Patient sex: M
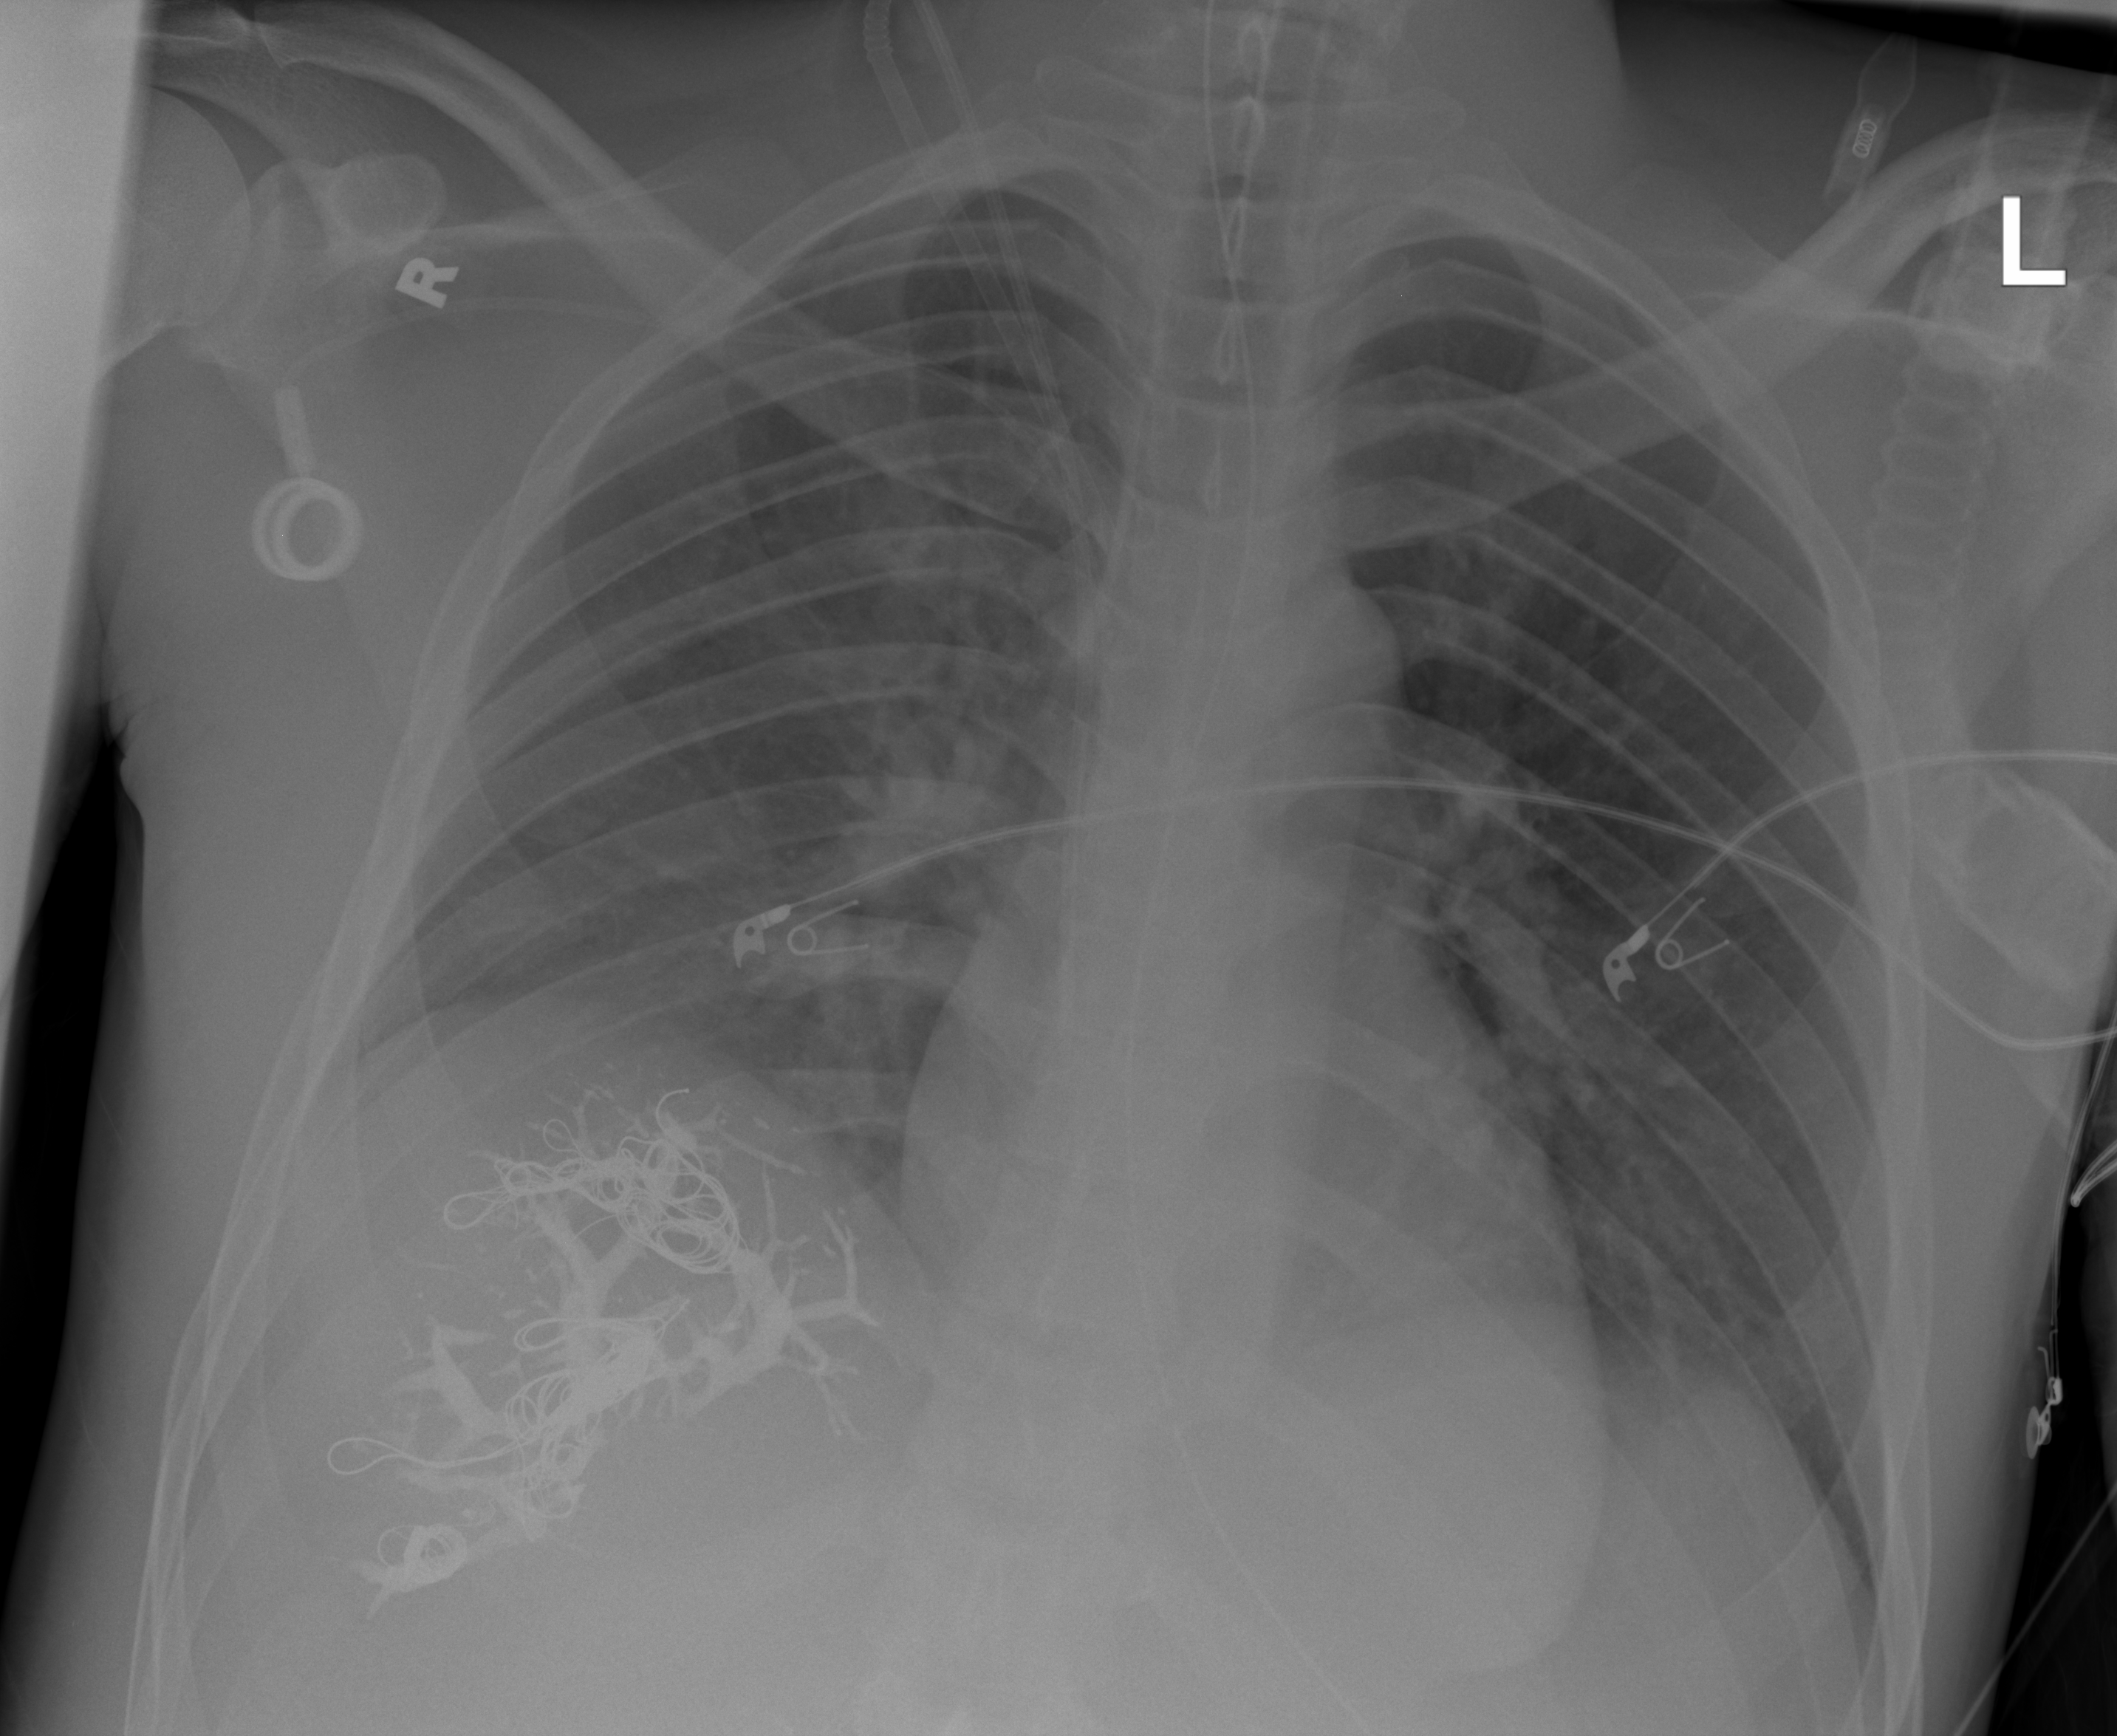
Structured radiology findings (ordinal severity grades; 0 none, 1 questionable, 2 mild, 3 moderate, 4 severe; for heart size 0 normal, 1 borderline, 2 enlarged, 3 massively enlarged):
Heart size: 0
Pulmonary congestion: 0
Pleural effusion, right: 0
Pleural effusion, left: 0
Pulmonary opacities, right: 1
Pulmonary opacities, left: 0
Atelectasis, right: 2
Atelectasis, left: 0